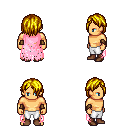
a pixel art fantasy rpg character, male body template, human, tanned skin, pink tattered cape, white pants, blonde bangs hairstyle, leather bracers, brown shoes, four views (front, back, left, right), 2x2 character sprite sheet, small pixel art, hard edges, no anti-aliasing